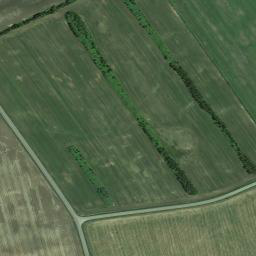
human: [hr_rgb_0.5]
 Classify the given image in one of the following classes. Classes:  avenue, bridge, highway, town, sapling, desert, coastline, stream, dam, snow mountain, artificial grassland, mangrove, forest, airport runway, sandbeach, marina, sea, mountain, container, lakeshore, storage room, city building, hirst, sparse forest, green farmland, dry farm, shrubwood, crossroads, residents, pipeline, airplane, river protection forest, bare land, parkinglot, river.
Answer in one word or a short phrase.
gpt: green farmland